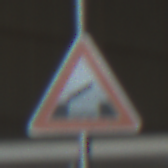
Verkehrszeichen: BeweglicheBruecke
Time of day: Midday
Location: Indoor (Urban)
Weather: NotSpecified
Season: NotSpecified
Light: Natural